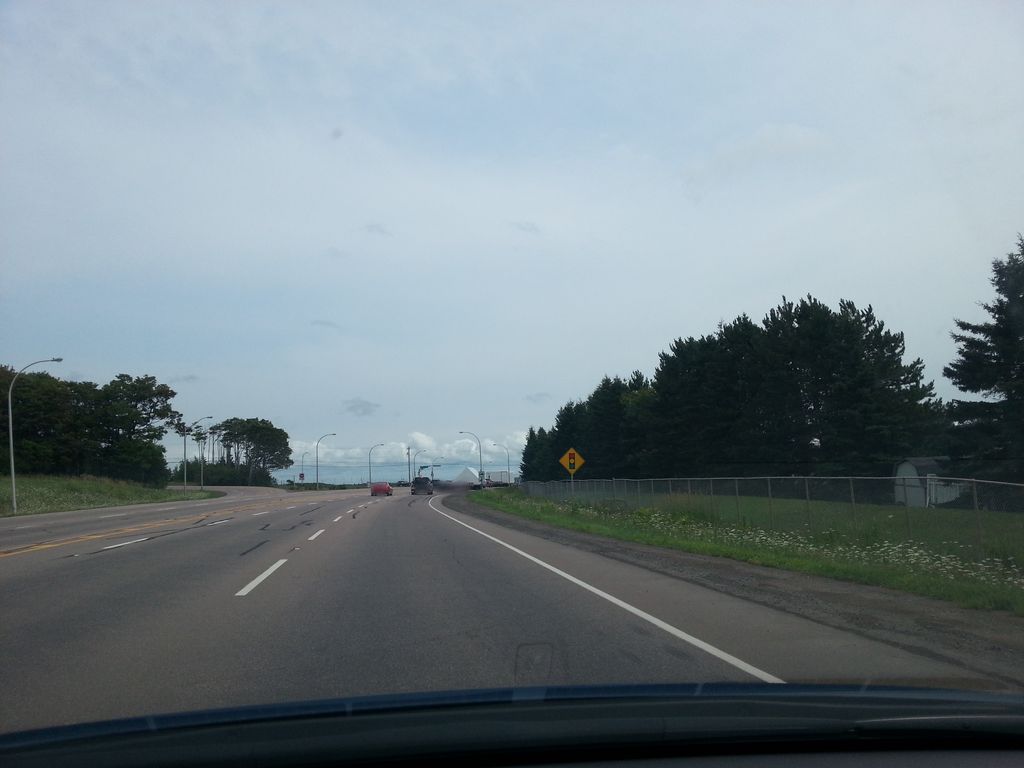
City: charlottetown